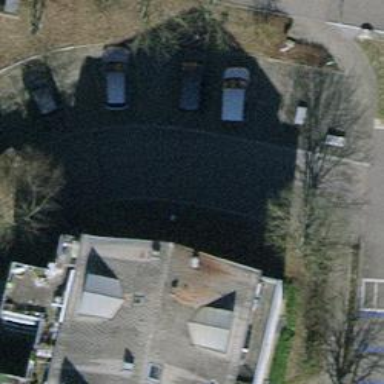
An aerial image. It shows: Parking aisle designated as service road.